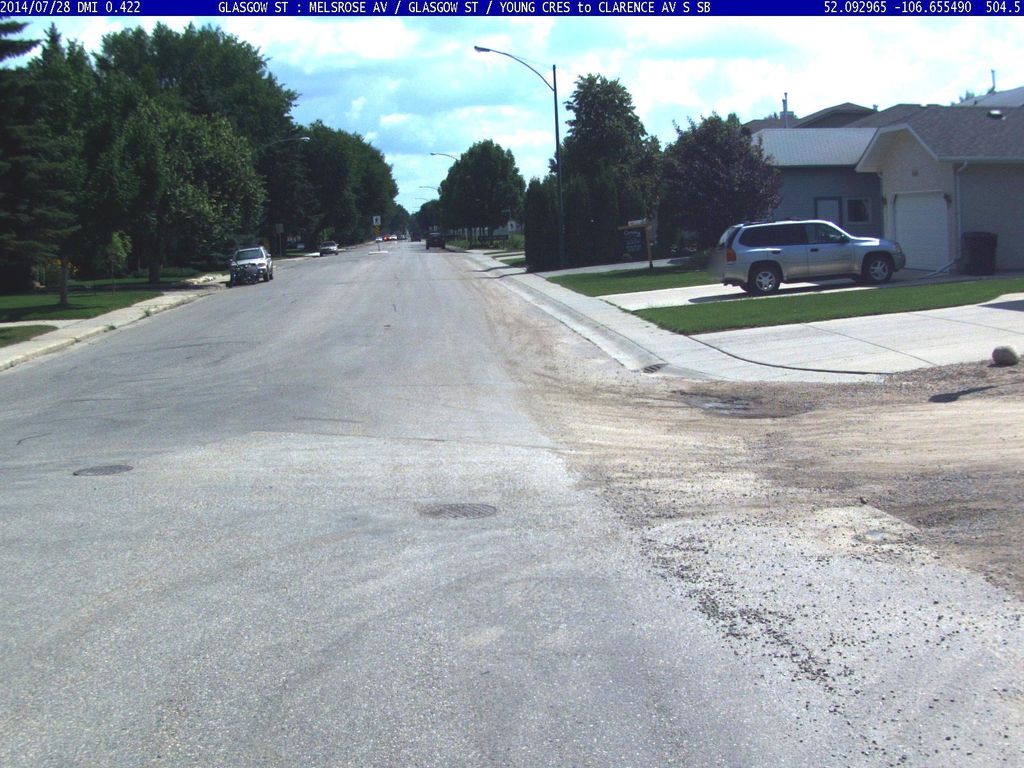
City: saskatoon